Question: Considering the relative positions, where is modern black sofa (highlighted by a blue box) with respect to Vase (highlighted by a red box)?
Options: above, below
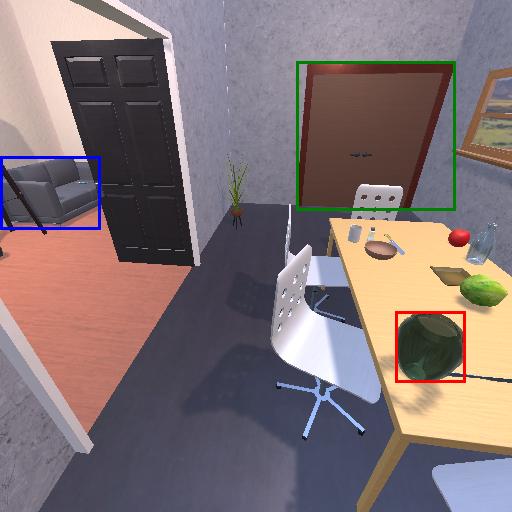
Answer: above